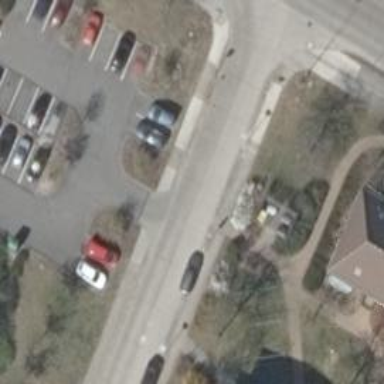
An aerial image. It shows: Residential road with concrete surface. There are sidewalks on both sides.